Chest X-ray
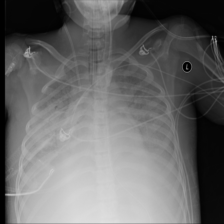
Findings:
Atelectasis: negative
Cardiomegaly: negative
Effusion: negative
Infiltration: positive
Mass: negative
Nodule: negative
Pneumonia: negative
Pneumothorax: negative
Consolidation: negative
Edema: negative
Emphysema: negative
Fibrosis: negative
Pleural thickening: negative
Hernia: negative